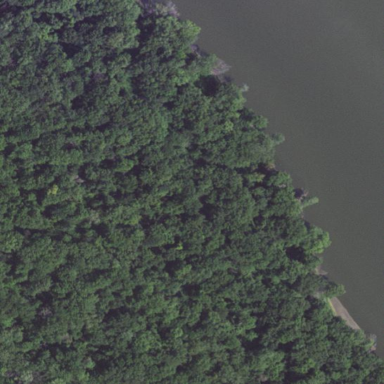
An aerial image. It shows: Nature reserve in woodland setting on island.